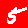
Digit: 5